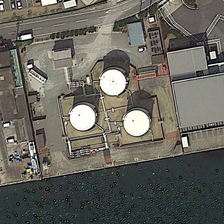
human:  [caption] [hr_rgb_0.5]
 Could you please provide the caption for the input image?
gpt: three white storage tanks with several buildings in two sides are between a river and a road .

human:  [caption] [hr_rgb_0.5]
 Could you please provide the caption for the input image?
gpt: three white storage tanks with several buildings in two sides are between a river and a road .

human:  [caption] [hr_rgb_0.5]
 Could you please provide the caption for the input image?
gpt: three white storage tanks with several buildings in two sides are between a river and a road .

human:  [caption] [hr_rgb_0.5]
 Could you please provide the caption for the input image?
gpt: three white storage tanks with several buildings in two sides are between a river and a road .

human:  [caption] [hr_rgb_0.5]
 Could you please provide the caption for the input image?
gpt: three white storage tanks with several buildings in two sides are between a river and a road .